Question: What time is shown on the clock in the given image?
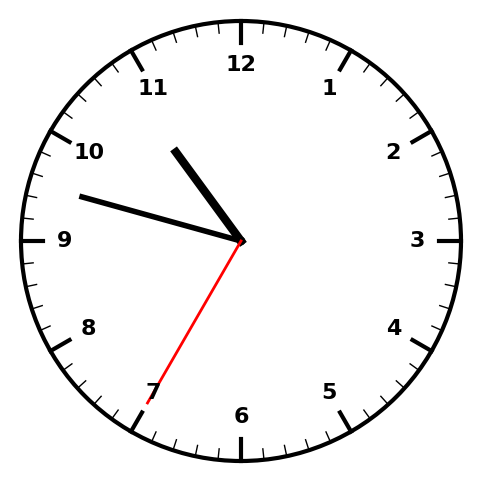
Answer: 10:47:35